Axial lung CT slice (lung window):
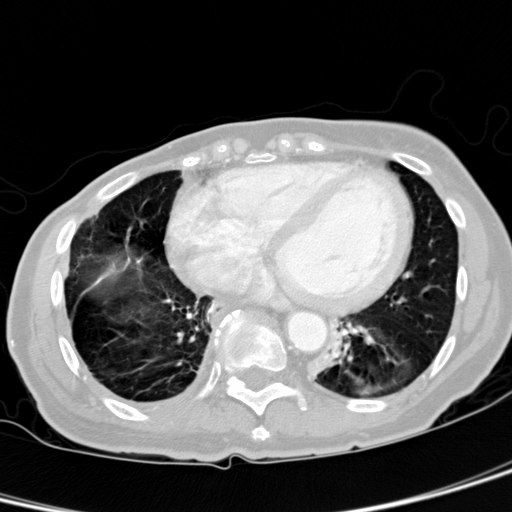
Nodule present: no